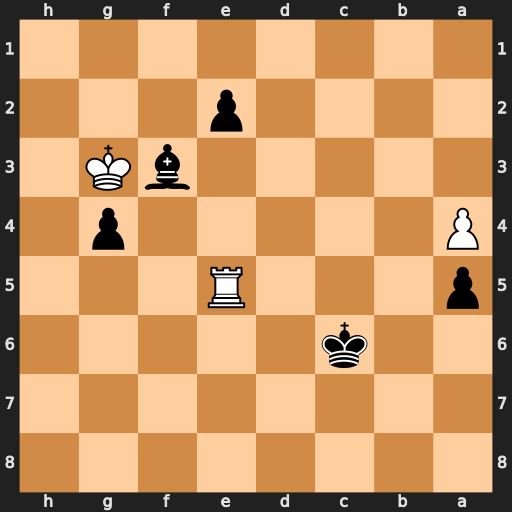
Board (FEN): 8/8/2k5/p3R3/P5p1/5bK1/4p3/8
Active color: b
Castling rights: -
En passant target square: -
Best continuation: Kd6